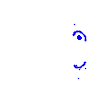
Particle: kaon